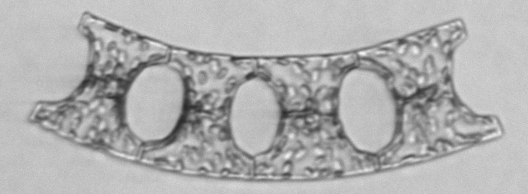
Label: Eucampia